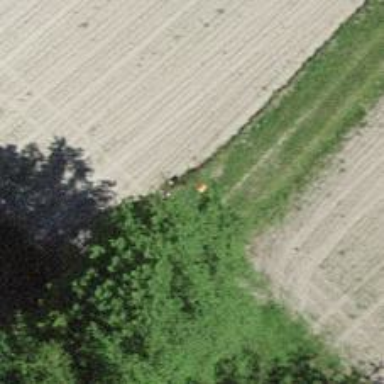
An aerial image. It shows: Aerial marker.